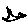
Label: bird